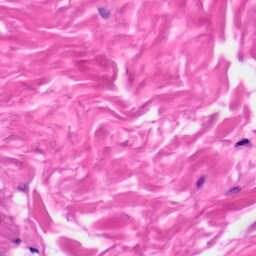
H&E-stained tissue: Skin